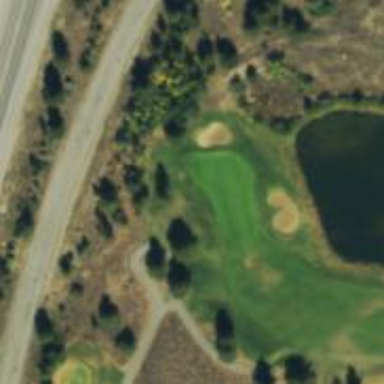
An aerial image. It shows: Golf hole.